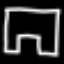
Label: pants